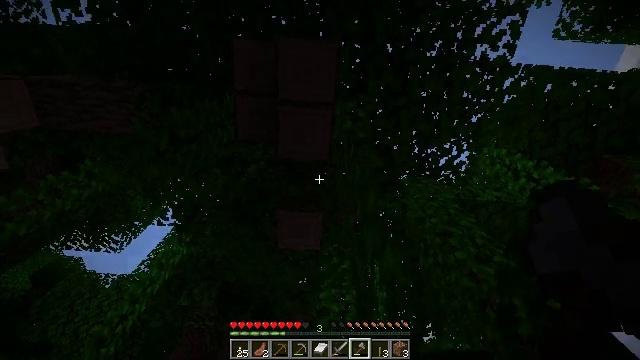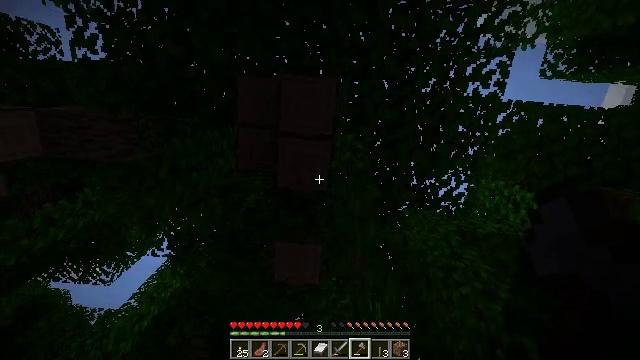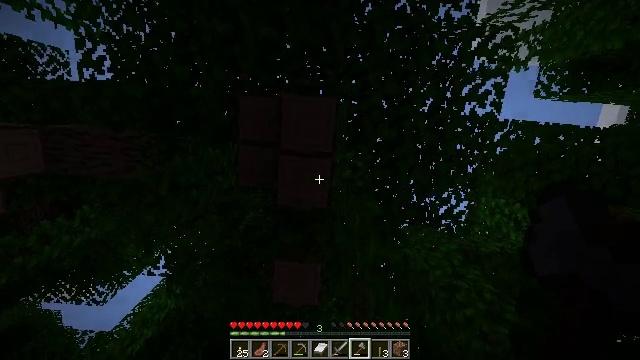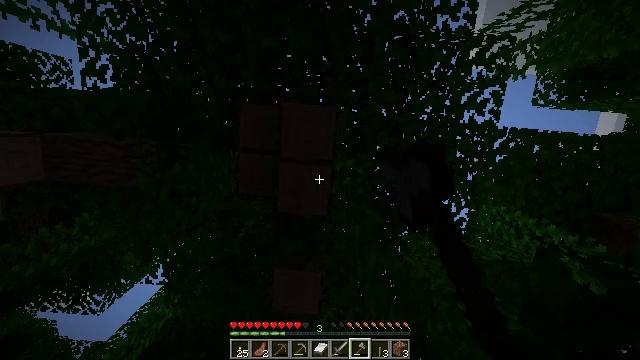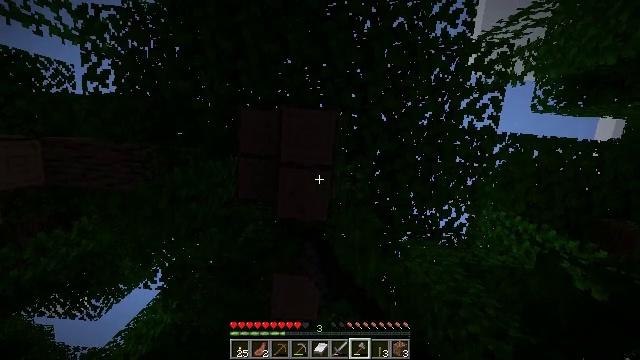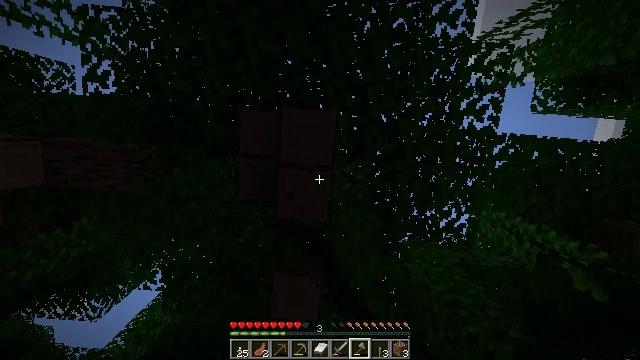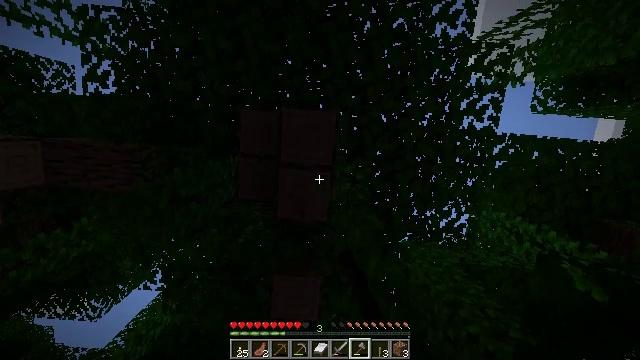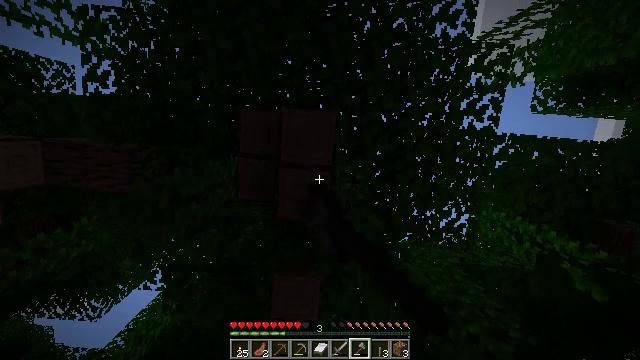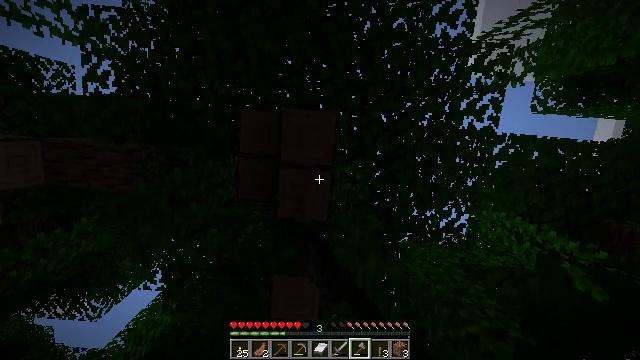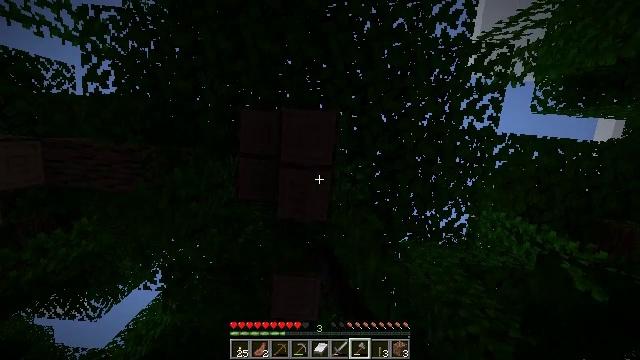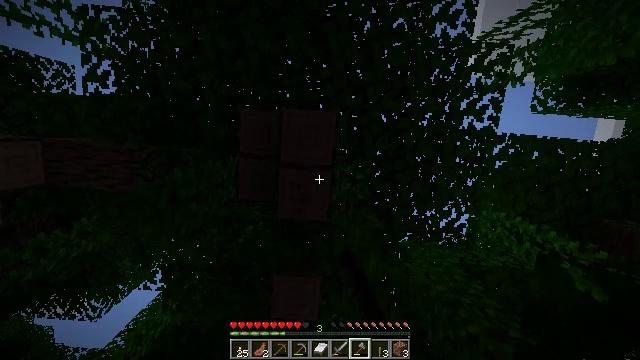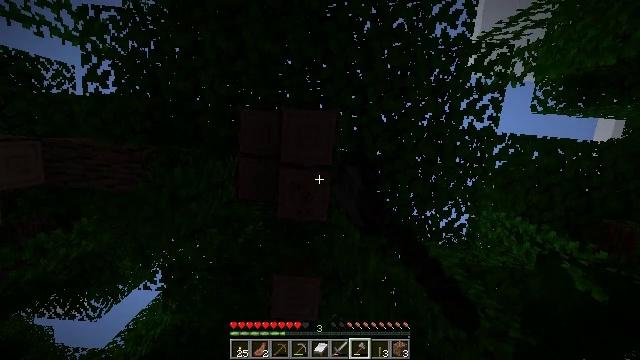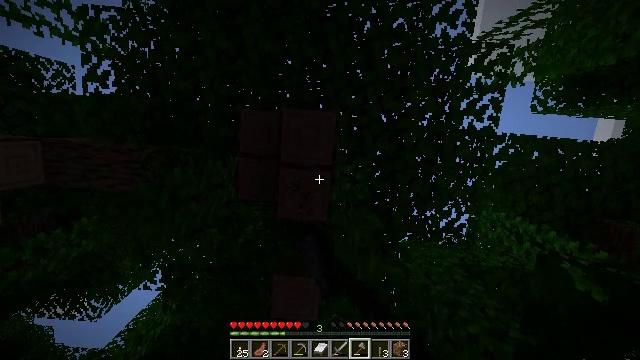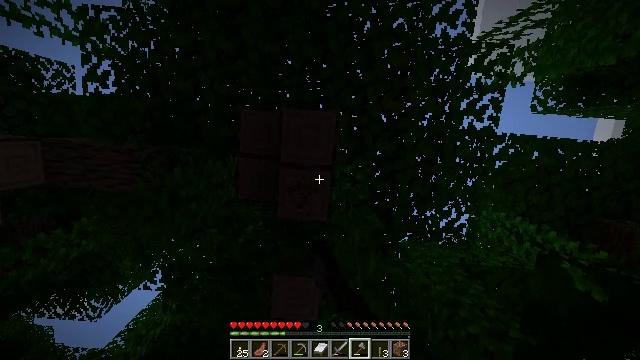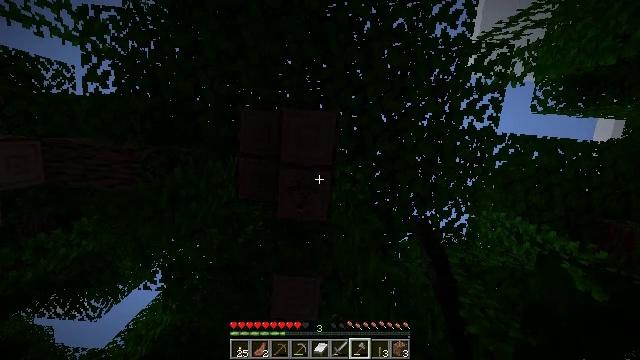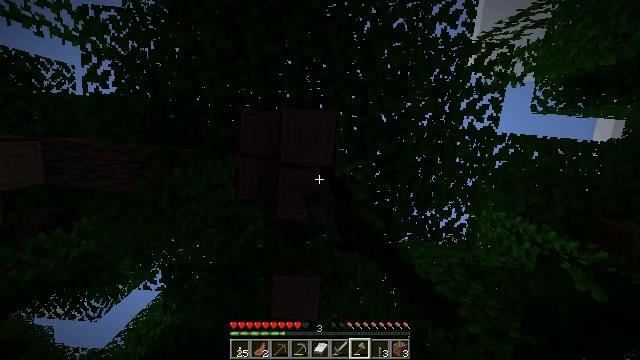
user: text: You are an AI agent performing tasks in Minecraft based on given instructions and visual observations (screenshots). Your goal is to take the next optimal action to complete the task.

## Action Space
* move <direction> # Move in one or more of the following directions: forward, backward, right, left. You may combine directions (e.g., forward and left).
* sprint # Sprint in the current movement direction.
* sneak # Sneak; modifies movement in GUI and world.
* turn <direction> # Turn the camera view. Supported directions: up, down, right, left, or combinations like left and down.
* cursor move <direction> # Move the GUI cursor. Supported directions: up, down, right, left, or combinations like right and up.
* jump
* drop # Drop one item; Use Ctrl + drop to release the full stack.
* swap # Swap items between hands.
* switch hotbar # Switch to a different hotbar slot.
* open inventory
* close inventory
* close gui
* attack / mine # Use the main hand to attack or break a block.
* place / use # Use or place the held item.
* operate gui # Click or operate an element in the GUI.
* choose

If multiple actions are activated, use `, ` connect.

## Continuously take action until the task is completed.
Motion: motion action
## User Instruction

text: Use an axe to chop the jungle log.
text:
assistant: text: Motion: turn up, attack / mine
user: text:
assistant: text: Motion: turn up, attack / mine
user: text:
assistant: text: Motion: turn up, attack / mine
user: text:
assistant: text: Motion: turn up, attack / mine
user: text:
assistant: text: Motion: attack / mine
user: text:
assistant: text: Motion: attack / mine
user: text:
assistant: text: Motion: attack / mine
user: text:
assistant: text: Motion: attack / mine
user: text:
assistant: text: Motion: attack / mine
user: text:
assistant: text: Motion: attack / mine
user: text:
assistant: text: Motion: attack / mine
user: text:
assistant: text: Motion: attack / mine
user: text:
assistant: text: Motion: attack / mine
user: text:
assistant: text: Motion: attack / mine
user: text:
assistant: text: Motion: attack / mine
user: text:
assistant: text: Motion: attack / mine
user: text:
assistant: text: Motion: attack / mine
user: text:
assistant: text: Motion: attack / mine
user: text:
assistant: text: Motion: attack / mine
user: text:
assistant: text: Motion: attack / mine
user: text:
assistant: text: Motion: attack / mine
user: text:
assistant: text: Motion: attack / mine
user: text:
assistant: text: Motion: turn up, attack / mine
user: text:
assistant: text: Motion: turn up, attack / mine
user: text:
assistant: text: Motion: attack / mine
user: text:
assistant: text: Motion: attack / mine
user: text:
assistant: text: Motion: attack / mine
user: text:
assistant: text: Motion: attack / mine
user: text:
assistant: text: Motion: turn up, attack / mine
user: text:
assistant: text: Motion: attack / mine